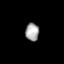
Tissue: prostate
Cell type: Fibroblasts
Senescence score: 0.7621
Nuclear area (px): 235
Mean DAPI intensity: 166.591